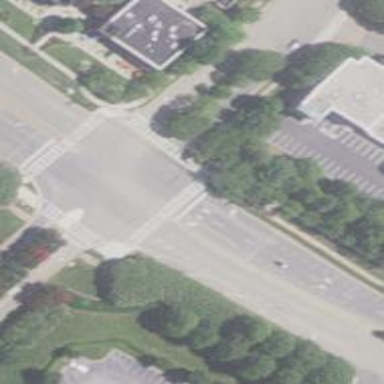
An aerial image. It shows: Marked road crossing.